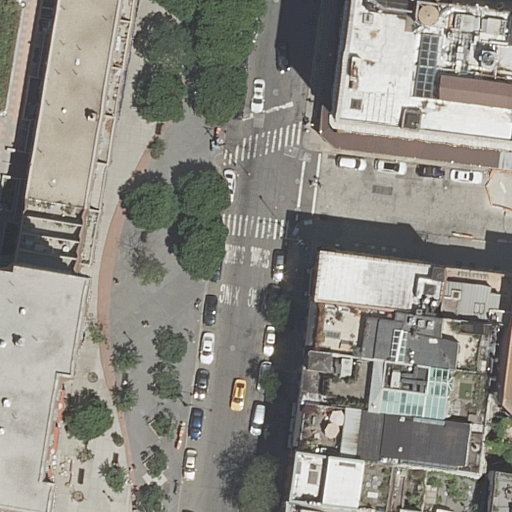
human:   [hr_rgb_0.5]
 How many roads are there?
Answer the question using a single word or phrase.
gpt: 2

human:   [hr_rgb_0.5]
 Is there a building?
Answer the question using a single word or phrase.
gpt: yes

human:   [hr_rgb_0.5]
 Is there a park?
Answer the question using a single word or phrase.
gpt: yes

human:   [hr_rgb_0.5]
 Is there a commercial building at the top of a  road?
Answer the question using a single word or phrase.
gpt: no

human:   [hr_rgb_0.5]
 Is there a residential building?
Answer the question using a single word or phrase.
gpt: yes

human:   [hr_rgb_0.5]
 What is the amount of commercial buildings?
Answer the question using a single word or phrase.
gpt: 0

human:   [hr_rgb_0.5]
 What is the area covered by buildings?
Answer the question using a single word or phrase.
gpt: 1846m2

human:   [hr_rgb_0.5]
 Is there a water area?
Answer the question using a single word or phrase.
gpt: no

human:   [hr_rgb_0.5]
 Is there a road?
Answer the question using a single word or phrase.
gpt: yes

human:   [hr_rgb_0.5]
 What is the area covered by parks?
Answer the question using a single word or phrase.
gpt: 862m2

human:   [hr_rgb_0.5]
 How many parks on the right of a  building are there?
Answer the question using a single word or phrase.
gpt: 0

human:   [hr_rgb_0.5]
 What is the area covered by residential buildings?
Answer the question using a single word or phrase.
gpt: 1846m2

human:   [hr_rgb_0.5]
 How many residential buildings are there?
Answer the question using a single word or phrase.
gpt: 11

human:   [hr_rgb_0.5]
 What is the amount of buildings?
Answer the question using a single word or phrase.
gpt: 11

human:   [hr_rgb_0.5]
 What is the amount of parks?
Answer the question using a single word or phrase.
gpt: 1

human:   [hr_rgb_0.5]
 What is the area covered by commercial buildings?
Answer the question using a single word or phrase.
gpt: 0m2

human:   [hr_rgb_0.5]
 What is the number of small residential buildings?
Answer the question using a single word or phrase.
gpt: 5

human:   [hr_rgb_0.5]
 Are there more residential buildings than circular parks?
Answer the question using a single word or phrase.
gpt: yes

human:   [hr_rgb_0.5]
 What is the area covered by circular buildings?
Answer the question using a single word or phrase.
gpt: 0m2

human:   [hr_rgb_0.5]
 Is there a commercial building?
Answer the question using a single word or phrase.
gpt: no

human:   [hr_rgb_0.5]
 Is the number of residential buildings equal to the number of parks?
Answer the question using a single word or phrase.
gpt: no

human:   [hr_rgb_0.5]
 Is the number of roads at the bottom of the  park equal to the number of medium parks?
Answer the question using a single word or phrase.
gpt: no

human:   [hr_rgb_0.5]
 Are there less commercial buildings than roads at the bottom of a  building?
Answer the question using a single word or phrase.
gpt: yes

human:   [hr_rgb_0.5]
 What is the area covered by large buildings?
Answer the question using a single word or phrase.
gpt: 0m2

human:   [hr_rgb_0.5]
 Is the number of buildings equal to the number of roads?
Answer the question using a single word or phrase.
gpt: no

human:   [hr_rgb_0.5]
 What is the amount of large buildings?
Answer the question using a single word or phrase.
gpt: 0

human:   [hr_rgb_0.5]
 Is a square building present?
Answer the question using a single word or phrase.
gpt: no

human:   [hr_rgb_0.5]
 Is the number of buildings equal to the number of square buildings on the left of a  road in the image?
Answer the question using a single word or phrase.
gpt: no

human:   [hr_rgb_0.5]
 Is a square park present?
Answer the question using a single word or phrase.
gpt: no

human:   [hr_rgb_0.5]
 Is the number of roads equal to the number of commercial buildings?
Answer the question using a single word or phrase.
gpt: no

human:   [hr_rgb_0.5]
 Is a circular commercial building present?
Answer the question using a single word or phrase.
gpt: no

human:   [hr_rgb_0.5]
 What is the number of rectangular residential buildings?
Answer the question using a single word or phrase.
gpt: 7

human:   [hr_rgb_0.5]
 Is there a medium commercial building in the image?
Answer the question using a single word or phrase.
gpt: no

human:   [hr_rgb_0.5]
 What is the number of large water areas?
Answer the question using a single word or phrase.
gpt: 0

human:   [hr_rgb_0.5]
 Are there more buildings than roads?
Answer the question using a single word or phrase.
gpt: yes

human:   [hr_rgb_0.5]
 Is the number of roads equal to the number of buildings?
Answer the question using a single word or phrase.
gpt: no

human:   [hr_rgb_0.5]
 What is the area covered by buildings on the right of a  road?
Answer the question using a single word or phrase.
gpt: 1456m2

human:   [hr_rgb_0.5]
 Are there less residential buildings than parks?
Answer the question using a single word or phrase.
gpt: no

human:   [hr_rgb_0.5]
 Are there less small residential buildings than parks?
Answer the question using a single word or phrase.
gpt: no

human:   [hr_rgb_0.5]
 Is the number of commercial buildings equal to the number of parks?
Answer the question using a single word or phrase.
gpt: no

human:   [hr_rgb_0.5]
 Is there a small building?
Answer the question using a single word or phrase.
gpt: yes

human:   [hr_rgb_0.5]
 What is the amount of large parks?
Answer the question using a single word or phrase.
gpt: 1

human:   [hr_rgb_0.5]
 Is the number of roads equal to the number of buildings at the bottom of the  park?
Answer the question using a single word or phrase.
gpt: no

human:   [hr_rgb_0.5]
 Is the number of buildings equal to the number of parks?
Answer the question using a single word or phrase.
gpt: no

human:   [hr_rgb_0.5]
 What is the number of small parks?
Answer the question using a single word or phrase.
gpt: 0

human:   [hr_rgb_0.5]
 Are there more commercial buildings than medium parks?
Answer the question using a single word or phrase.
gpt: no

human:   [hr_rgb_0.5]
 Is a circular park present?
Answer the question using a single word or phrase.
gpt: no

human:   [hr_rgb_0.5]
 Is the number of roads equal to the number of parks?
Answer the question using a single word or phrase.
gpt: no

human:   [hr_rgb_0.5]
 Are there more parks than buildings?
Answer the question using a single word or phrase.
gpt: no

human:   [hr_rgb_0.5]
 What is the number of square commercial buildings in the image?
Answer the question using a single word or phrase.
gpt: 0

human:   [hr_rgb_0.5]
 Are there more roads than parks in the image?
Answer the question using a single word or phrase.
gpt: yes

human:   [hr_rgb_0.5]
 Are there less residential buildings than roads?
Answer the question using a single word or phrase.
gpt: no

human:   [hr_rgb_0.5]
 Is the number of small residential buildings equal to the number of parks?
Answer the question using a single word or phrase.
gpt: no

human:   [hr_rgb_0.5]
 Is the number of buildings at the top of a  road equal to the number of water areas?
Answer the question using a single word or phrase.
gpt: no

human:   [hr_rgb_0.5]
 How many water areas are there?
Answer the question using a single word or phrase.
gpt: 0

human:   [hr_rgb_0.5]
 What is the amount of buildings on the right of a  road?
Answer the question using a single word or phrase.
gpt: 9

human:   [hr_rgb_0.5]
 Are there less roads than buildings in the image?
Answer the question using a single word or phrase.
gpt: yes

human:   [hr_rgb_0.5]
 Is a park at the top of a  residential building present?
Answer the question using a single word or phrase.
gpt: yes

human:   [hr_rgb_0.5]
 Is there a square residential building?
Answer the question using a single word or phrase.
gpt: no

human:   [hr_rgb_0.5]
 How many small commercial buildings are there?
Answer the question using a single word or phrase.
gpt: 0

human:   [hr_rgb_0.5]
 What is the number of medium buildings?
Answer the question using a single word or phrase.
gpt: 6

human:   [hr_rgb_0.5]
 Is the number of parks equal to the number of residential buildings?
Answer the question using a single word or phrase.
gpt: no

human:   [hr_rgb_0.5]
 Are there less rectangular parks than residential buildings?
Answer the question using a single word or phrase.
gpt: yes

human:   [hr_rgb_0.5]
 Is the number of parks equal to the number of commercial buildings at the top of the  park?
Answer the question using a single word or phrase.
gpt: no